Question: Given the supply, demand, and route table for this logistics problem, what is the minimum total cost? Please provide the answer as an integer.
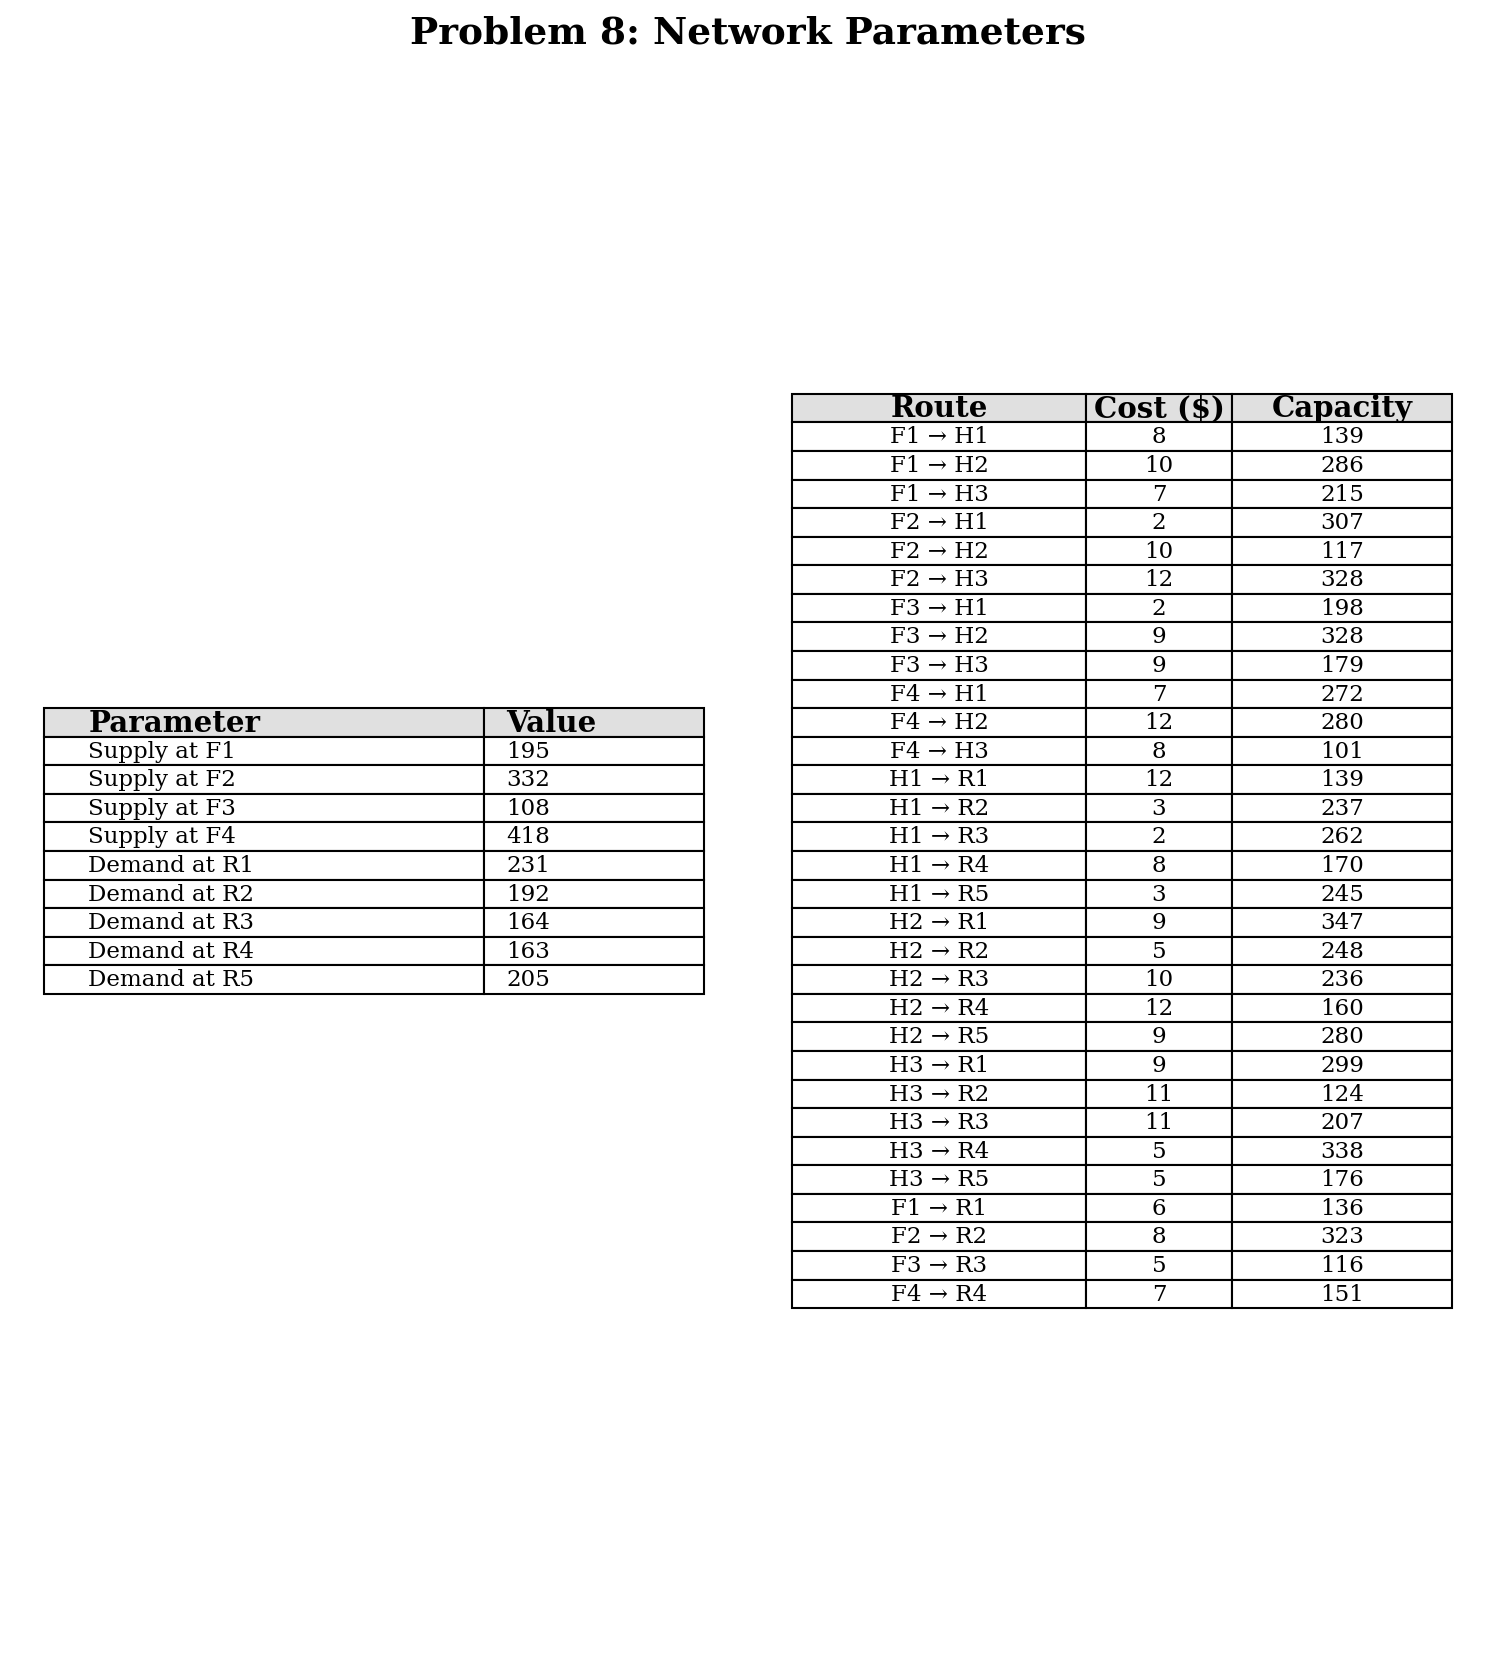
Answer: 6906